Field crop: maize
Growth stage: 2
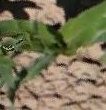
Species: maize